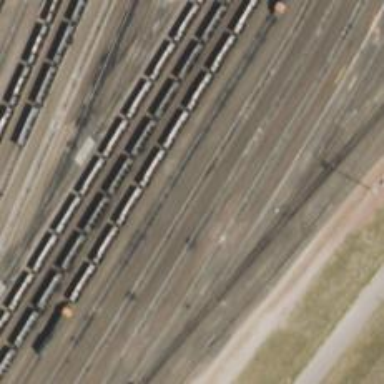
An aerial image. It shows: Railway yard.